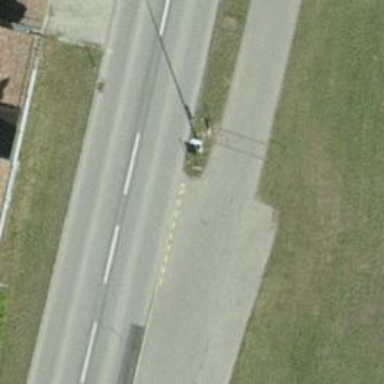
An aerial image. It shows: Bus stop with platform for public transport.